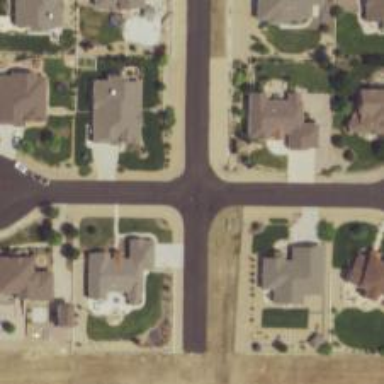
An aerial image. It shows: Residential road with asphalt surface.